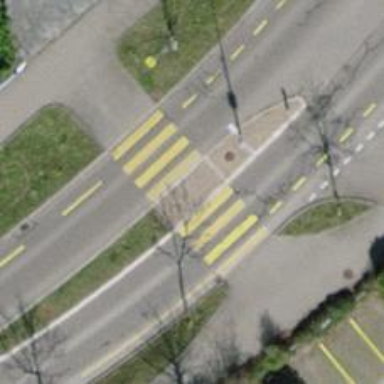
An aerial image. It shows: Uncontrolled zebra crossing with central island.